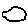
Label: cloud